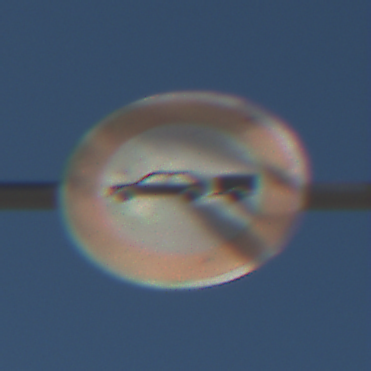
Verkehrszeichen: VerbotPersonenkraftwagenMitAnhaenger
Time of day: Midday
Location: Outdoor (Nature)
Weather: Clear
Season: Summer
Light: Natural